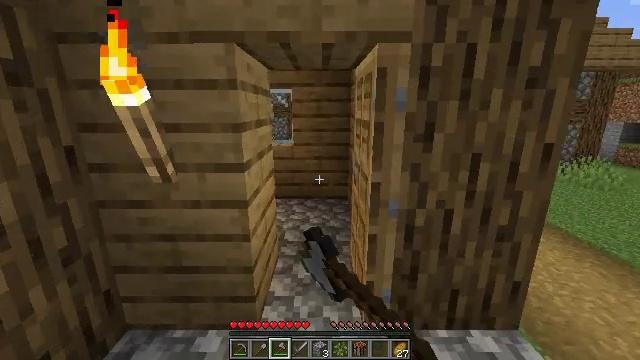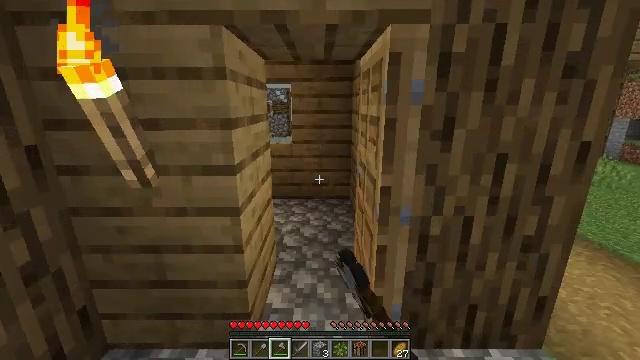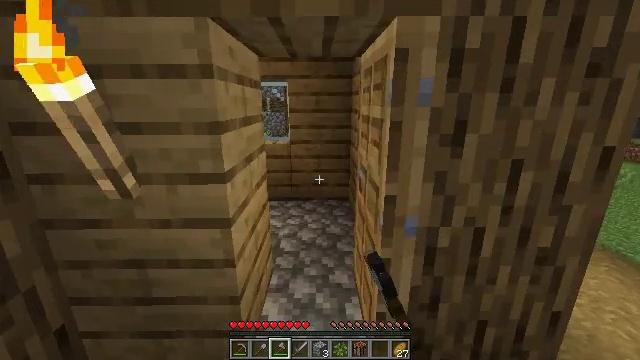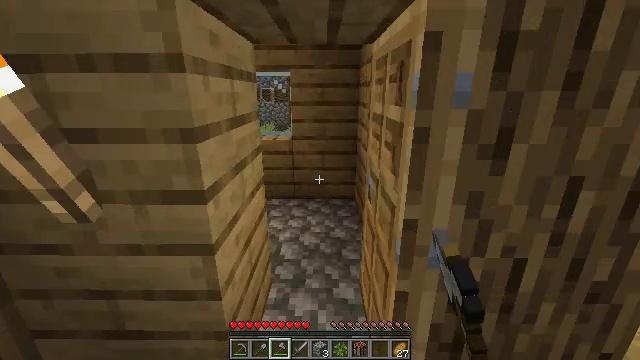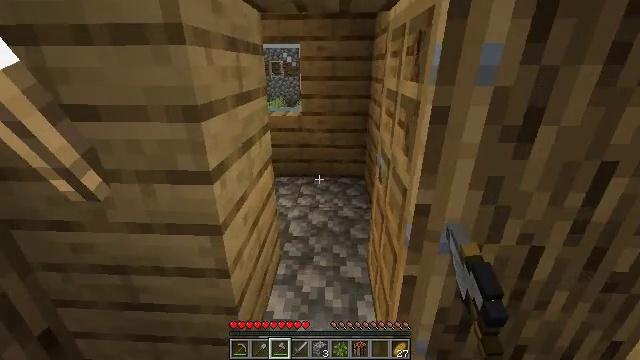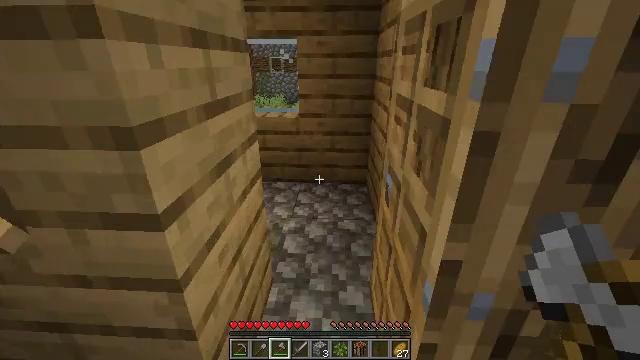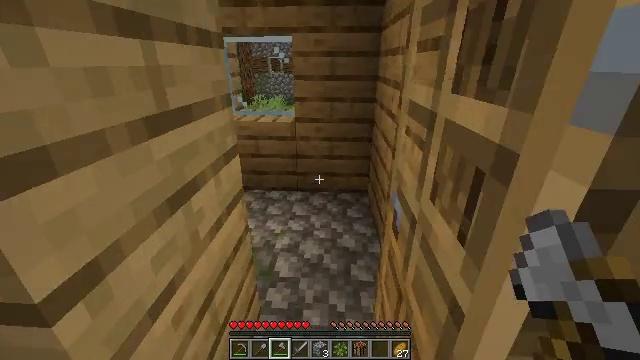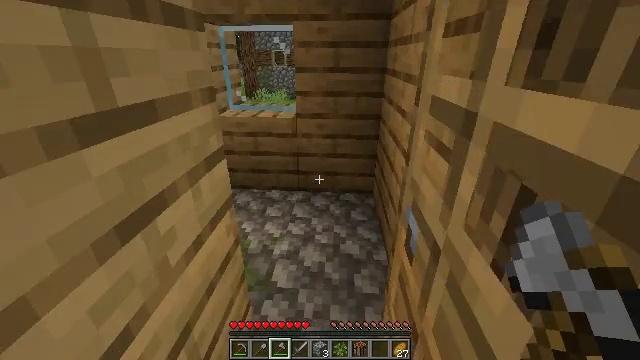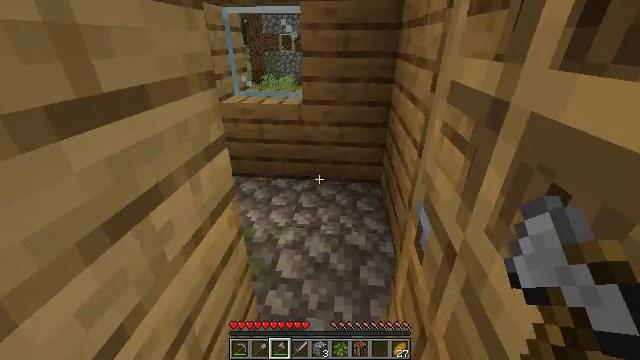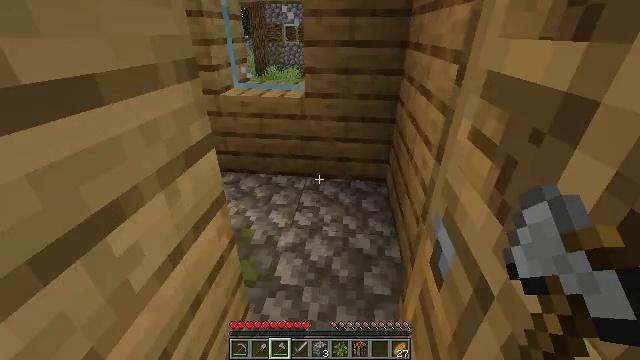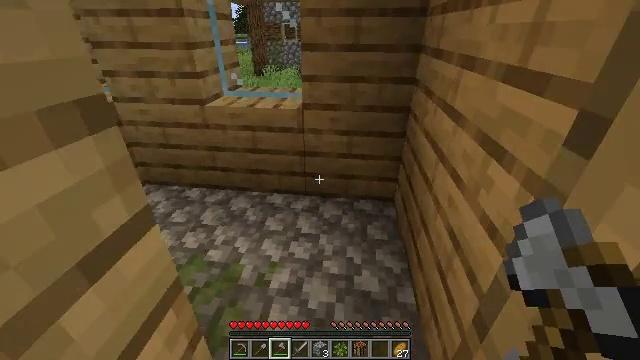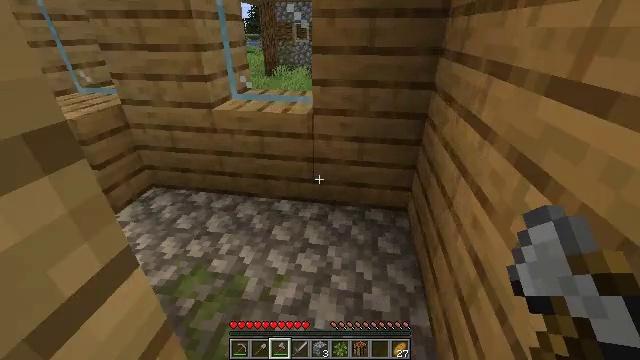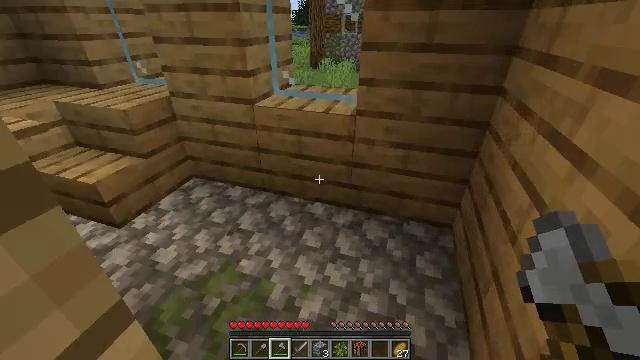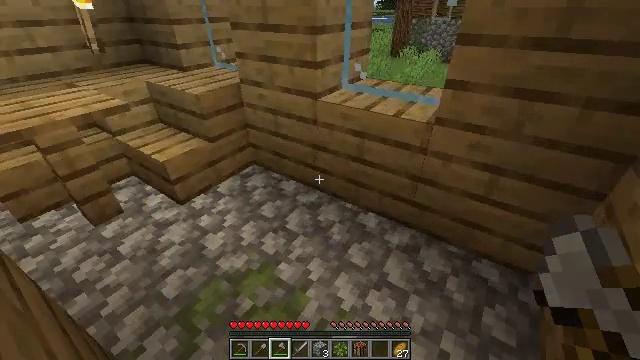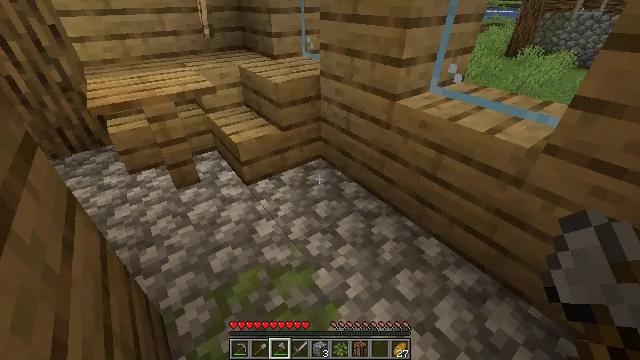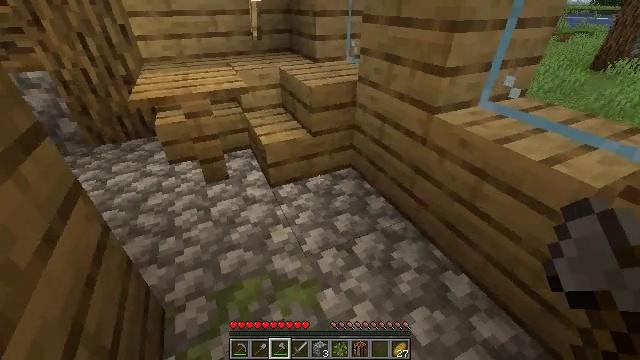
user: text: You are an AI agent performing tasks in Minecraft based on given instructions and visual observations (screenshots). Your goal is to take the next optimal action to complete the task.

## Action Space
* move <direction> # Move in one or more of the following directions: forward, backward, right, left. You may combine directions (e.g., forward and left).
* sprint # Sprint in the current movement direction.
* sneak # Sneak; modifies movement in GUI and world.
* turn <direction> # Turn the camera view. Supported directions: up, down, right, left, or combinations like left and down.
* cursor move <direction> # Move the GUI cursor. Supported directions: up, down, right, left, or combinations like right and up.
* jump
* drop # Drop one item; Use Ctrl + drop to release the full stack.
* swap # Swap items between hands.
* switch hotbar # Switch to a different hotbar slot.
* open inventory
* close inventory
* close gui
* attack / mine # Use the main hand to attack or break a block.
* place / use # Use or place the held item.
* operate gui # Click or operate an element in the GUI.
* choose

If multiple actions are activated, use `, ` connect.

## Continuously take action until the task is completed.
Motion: motion action
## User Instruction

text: Gather clay blocks.
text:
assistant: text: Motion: move forward
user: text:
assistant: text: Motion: move forward
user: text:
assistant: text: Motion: move forward, turn left and down
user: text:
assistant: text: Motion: move forward, turn left and down
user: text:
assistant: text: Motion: move forward
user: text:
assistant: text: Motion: move forward
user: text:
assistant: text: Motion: move forward, turn down
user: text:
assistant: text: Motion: move forward, turn left and down
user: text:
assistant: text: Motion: move forward, turn down
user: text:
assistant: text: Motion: move forward
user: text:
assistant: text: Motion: move forward, turn left
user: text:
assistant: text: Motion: move forward, turn left and down
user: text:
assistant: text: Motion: move forward and move right, turn left and down
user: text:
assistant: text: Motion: move forward and move right, turn left and down
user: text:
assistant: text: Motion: move forward and move right, turn left
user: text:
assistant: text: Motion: move forward and move right, turn left and up
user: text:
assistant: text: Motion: move forward and move right, turn left
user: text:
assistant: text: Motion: move forward and move right, turn left and up
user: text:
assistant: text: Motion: move forward and move right, turn left and up
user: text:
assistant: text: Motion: move forward, turn left
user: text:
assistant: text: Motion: move forward, turn left and down
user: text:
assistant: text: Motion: move forward and move left, turn left
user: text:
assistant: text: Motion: move forward and move left, turn left
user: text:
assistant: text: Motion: move forward and move left, turn left and down
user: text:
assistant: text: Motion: move forward, turn left and down
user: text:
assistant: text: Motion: move forward, turn left
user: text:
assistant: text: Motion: turn left and up
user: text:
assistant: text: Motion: move forward, turn left and up
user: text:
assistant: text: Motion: move forward, turn left
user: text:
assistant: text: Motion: move forward, turn left